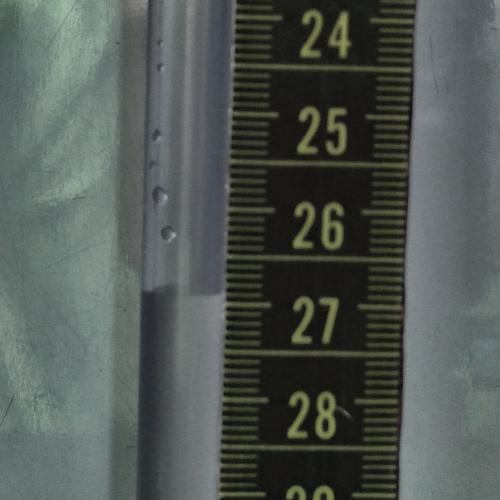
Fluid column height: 26.9 cm